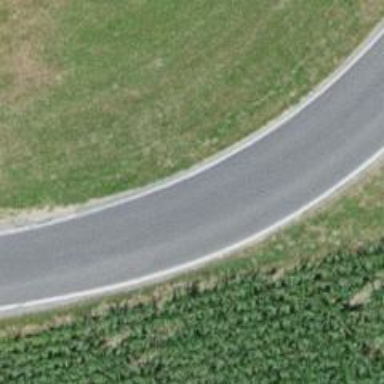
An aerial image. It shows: Asphalt road classified as tertiary.